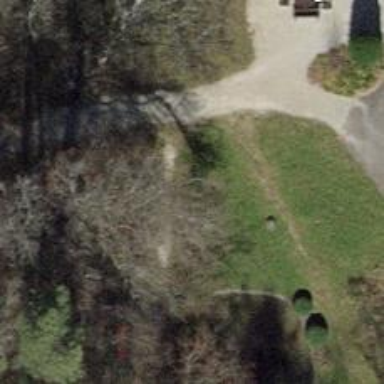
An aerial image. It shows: Bench.